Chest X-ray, PA view. Patient: 45 years old, sex F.
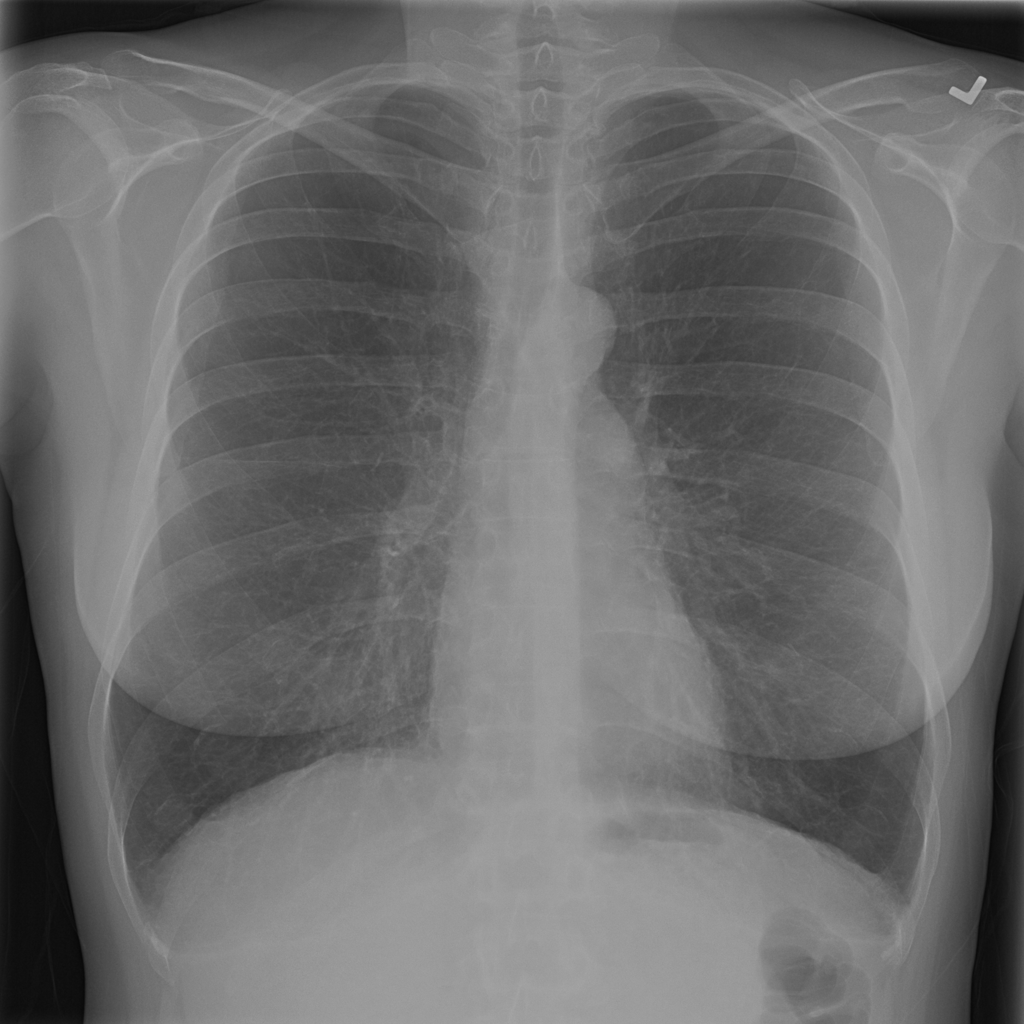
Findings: No Finding